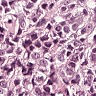
Metastatic tissue present: yes